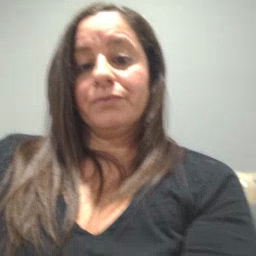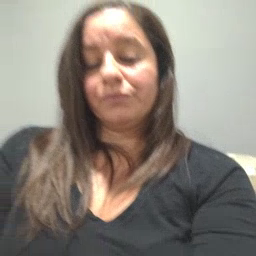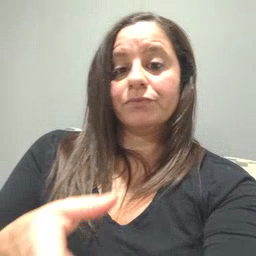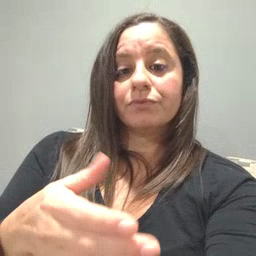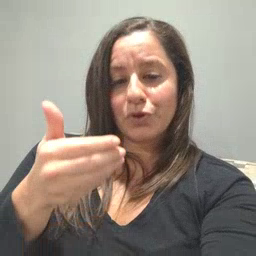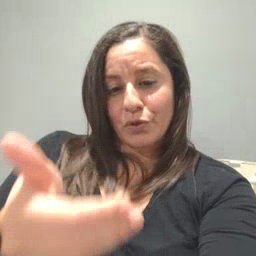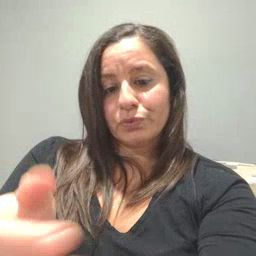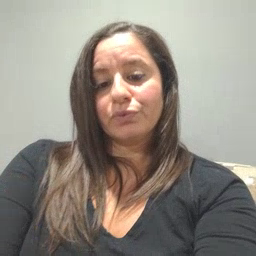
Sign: close